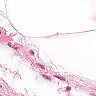
Metastatic tissue present: no